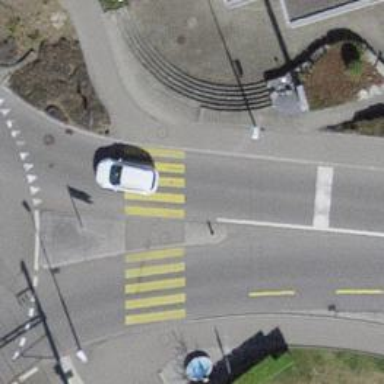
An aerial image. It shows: Secondary road with dedicated lane for cyclists.